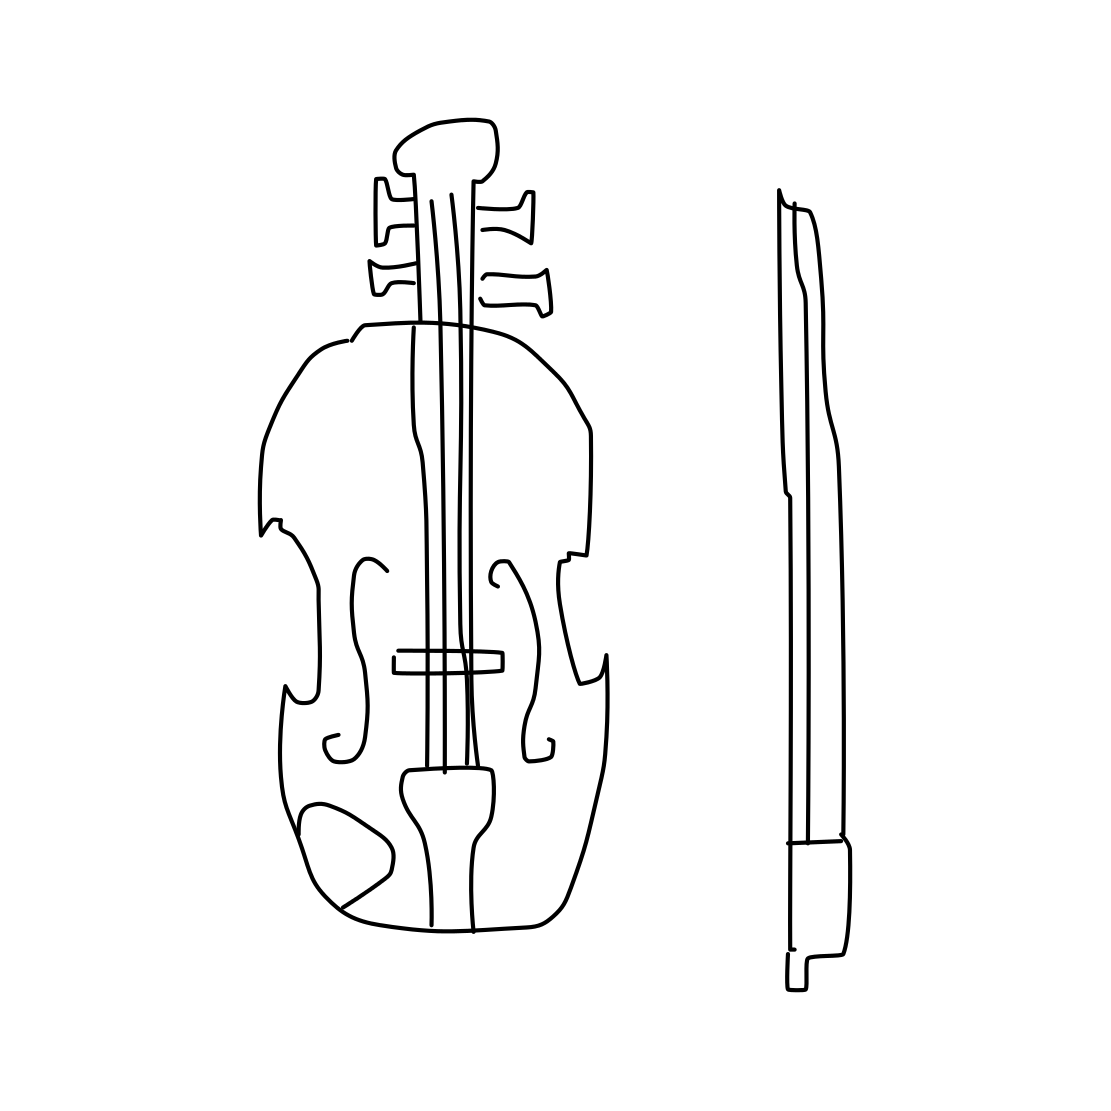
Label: violin